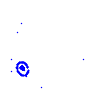
Particle: electron